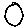
Label: circle